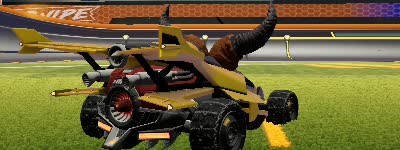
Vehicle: aftershock